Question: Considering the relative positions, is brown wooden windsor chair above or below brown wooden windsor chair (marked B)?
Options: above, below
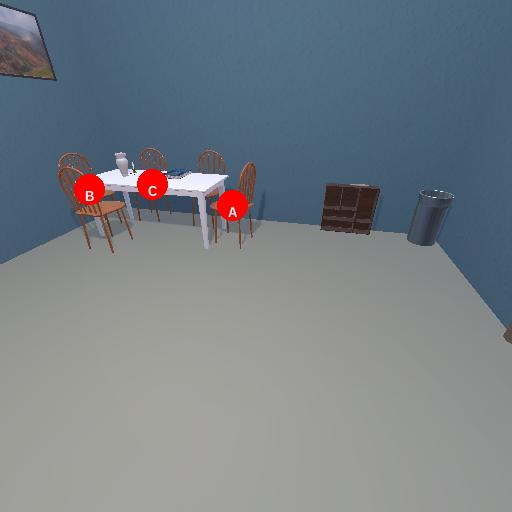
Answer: above